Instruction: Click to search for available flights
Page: home
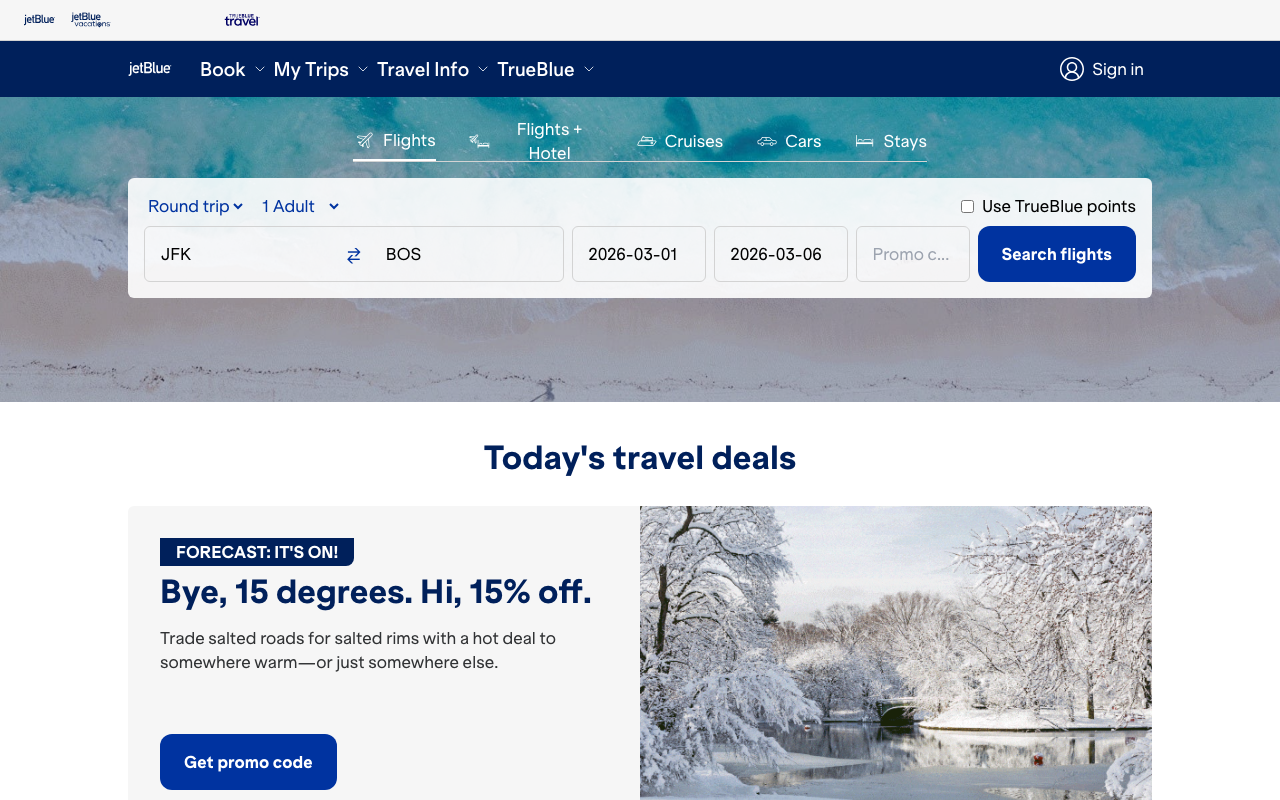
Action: click